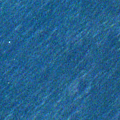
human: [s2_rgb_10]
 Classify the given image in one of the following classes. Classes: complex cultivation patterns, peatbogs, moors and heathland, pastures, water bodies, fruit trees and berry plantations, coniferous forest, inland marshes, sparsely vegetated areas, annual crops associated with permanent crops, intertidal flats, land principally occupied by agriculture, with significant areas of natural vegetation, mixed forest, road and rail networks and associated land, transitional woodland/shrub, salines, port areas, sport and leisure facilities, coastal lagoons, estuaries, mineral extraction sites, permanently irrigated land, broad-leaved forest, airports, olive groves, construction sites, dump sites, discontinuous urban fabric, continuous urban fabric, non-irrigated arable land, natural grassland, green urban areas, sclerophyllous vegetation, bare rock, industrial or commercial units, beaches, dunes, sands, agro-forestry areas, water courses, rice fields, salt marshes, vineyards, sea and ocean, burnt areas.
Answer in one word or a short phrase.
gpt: sea and ocean